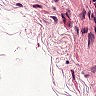
Metastatic tissue present: no